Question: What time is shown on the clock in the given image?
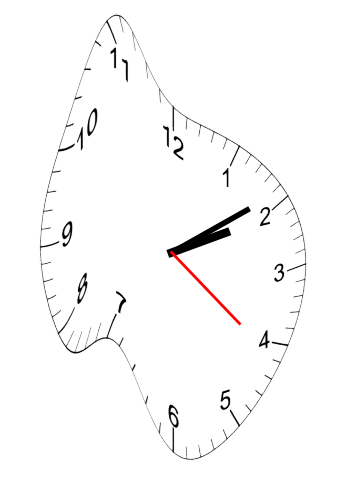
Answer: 02:09:21